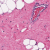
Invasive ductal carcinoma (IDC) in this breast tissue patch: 0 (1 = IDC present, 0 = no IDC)